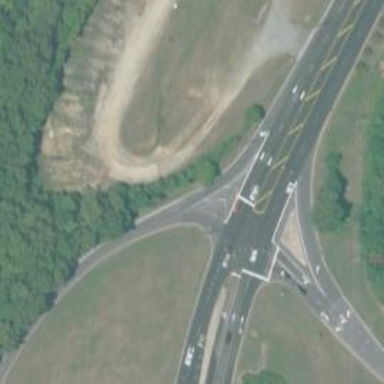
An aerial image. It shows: Trunk link highway.